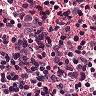
Metastatic tissue present: yes